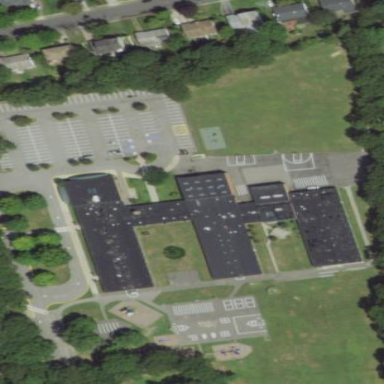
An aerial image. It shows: School.